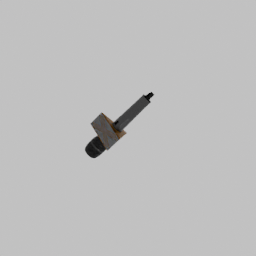
Label: electronics